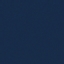
Land use / land cover class: SeaLake